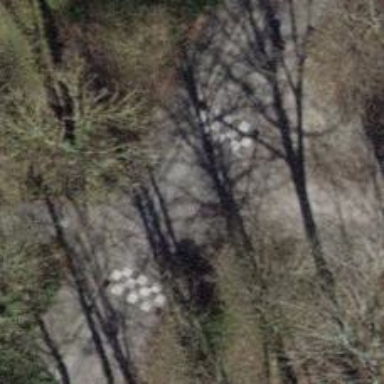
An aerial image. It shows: Unmarked crossing with traffic calming table.